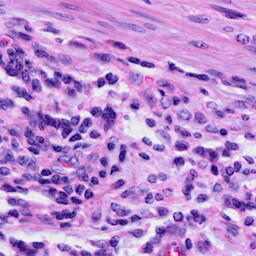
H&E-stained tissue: Cervix